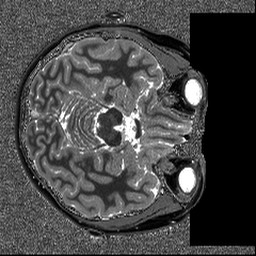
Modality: T1map
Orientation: axial
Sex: female